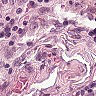
Metastatic tissue present: no